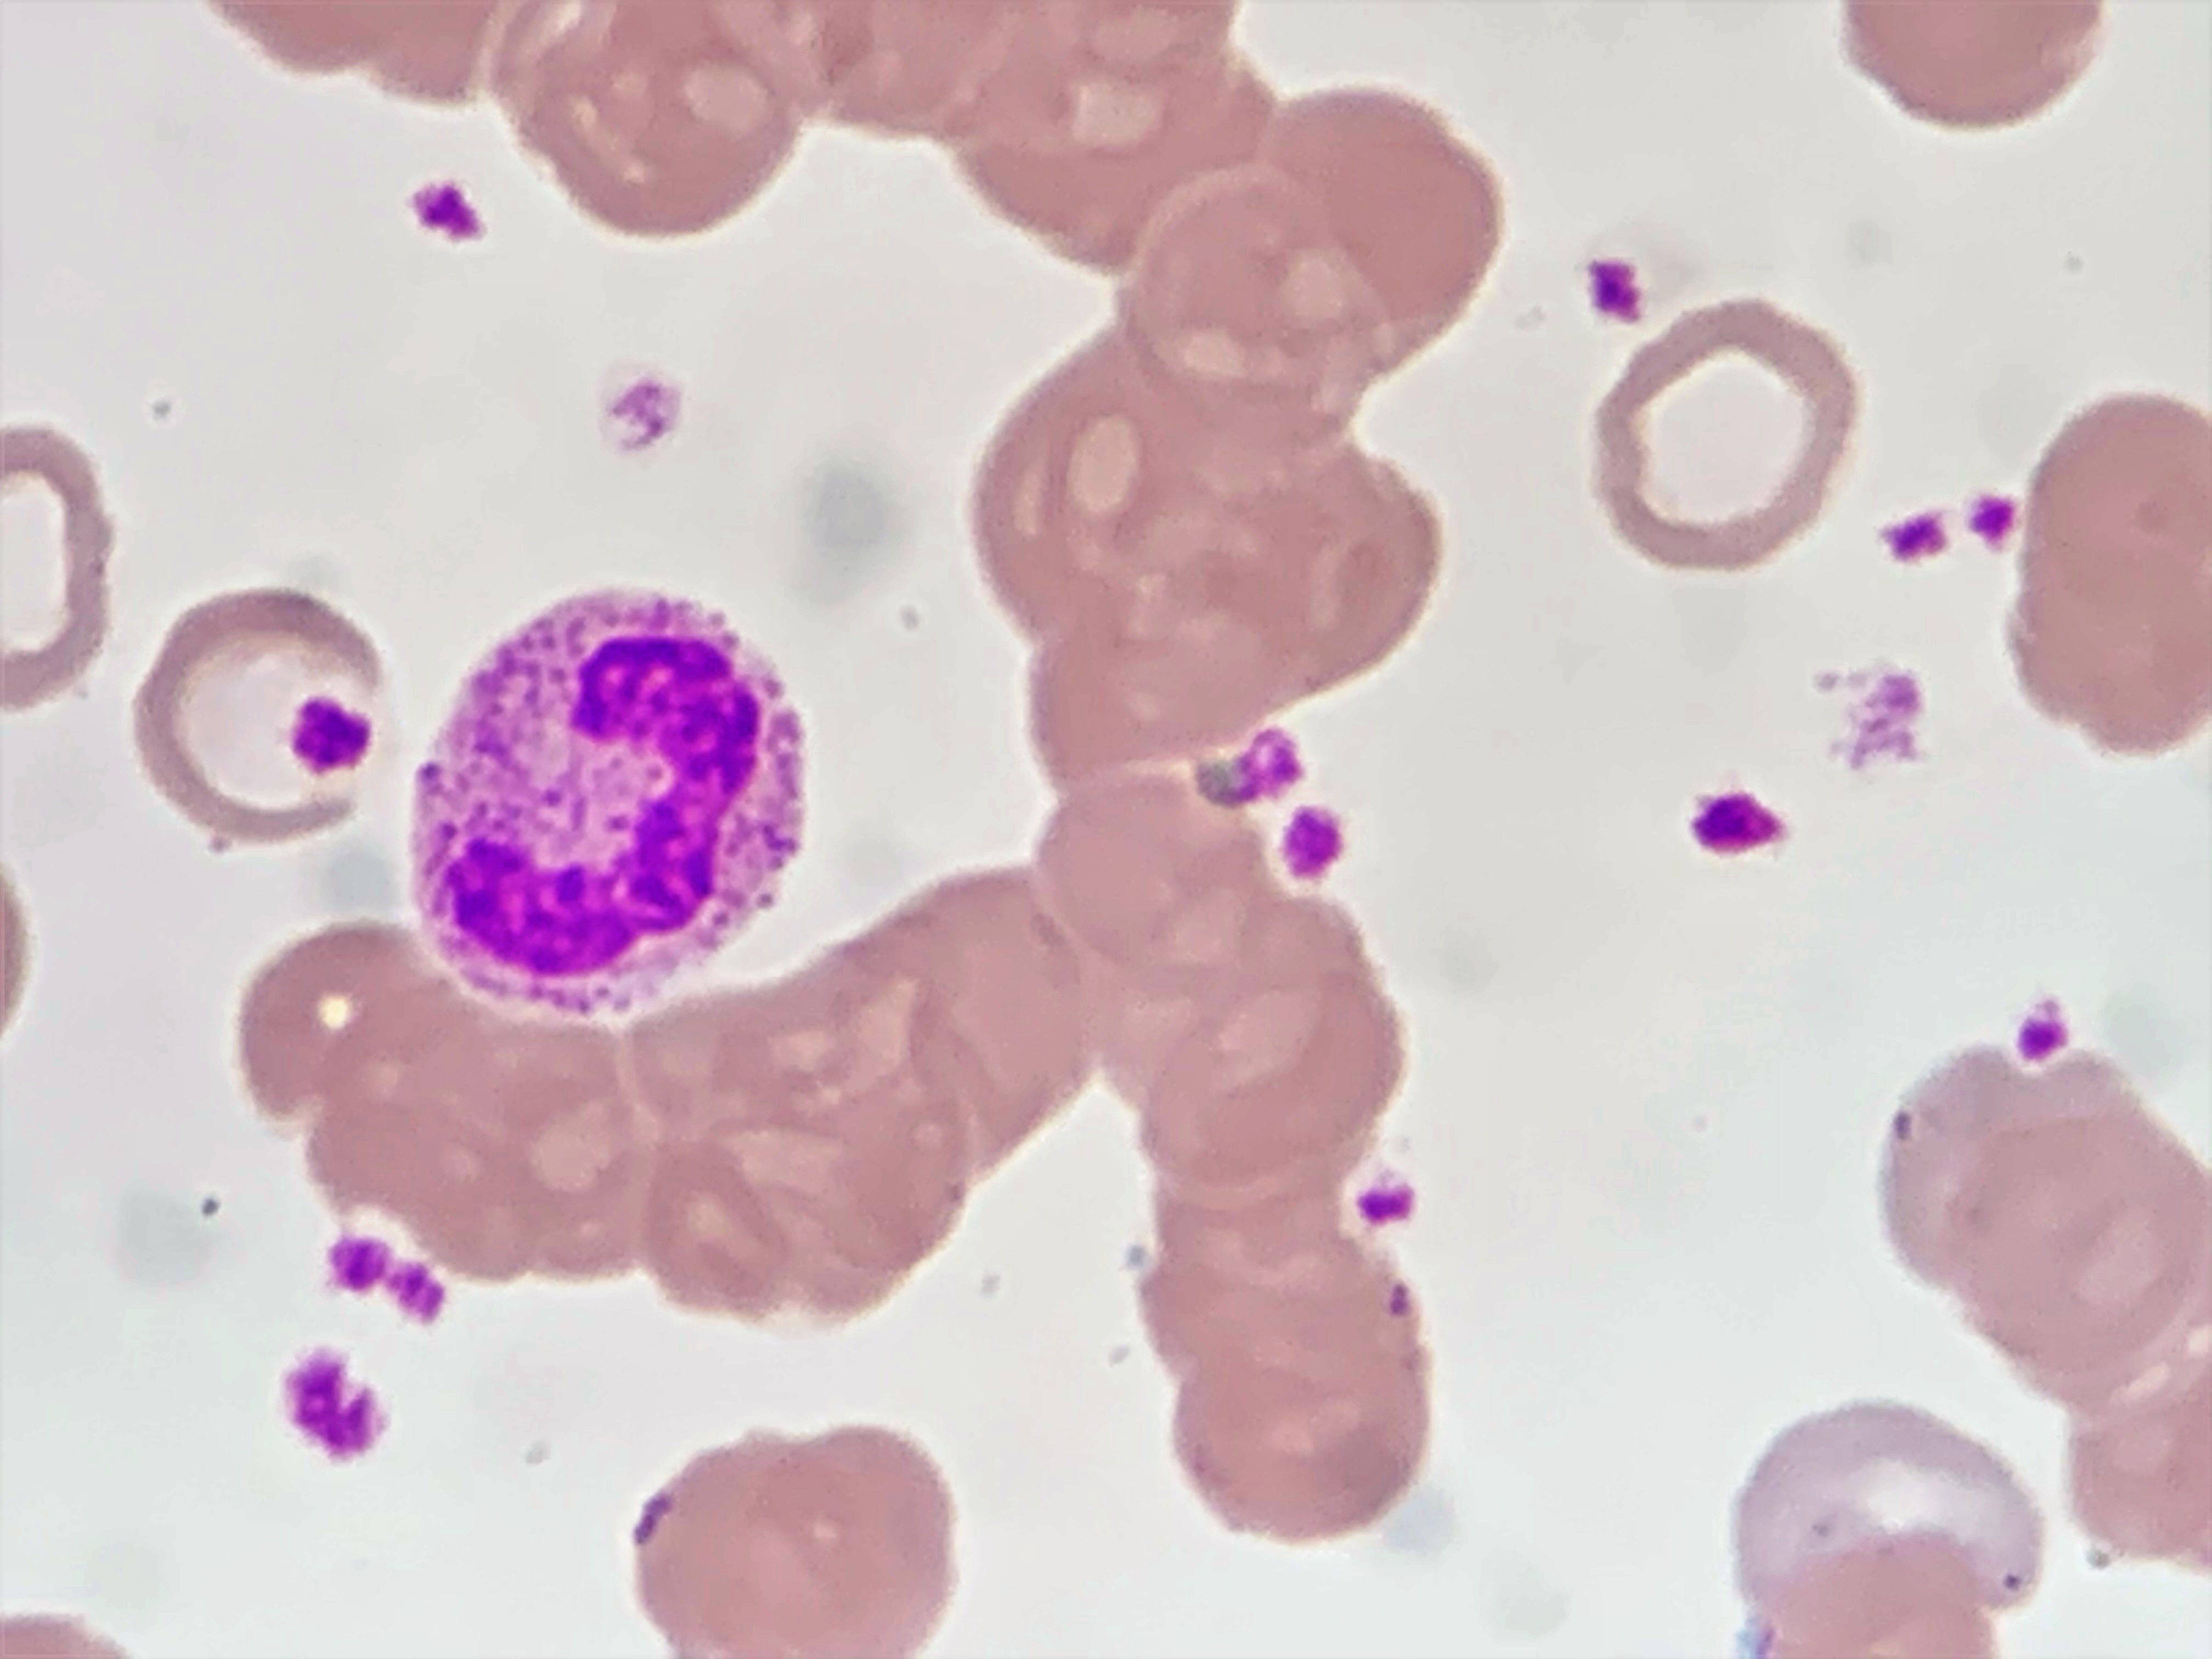
Cell type: NEUTROPHILS